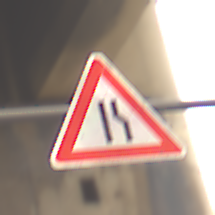
Verkehrszeichen: EinseitigVerengteFahrbahnRechts
Umgebung: Roofed, Beach
Tageszeit: Midday
Wetter: Overcast
Licht: Natural
Jahreszeit: NotSpecified
Kontrast: LowContrast